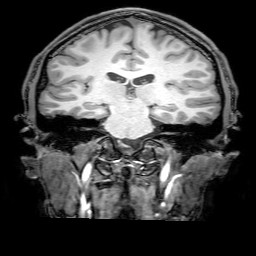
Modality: T1w
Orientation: sagittal
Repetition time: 0.00828 s
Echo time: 0.00388 s